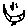
Label: smiley face